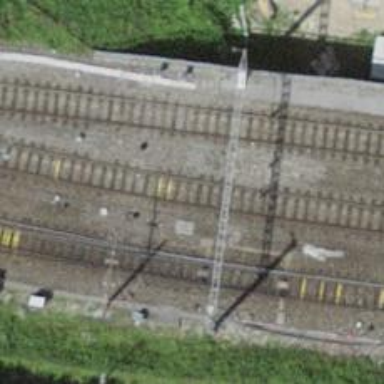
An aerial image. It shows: Single-track railway siding with electrification using contact line. The voltage is 3000 and 15000 along the tracks.